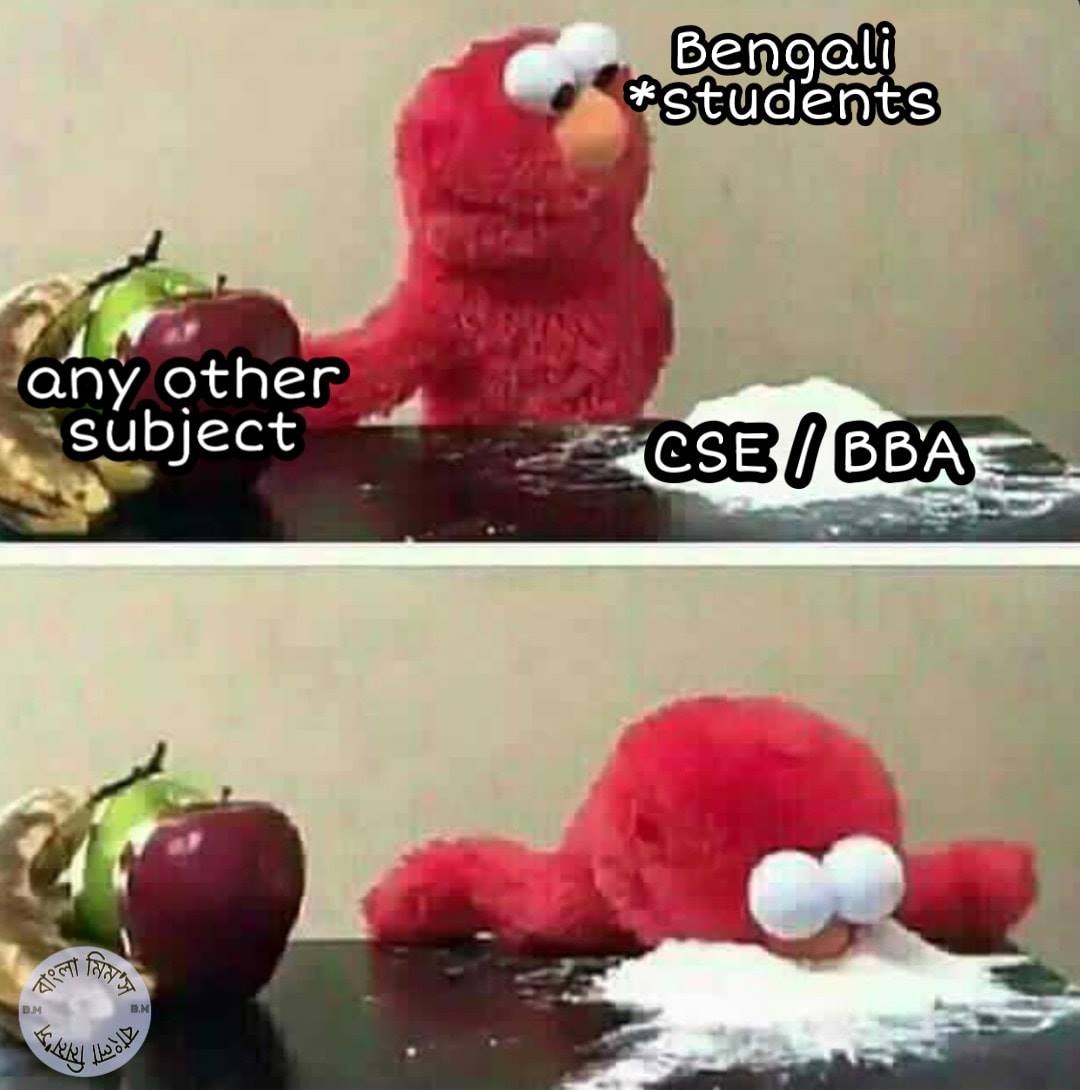
Caption: Bengali *students      any other subject      CSE/BBA
Label: non-hate